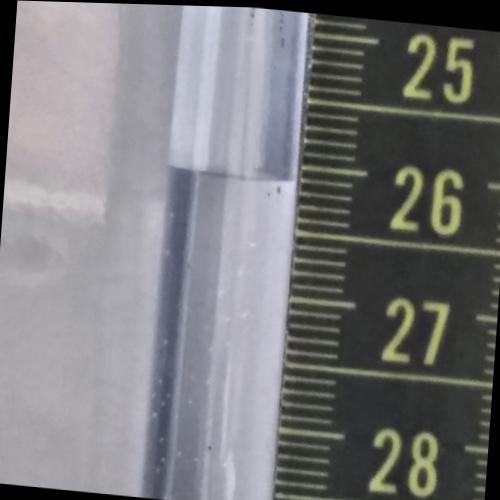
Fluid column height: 26.1 cm